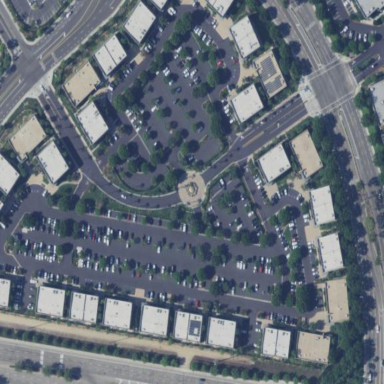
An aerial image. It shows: Commercial area.